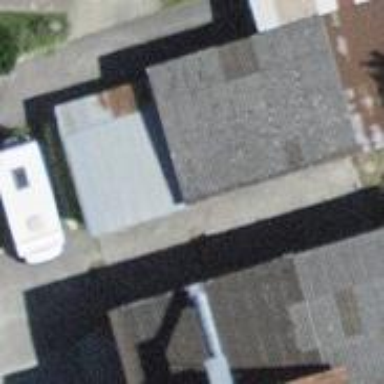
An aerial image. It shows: Shed building.